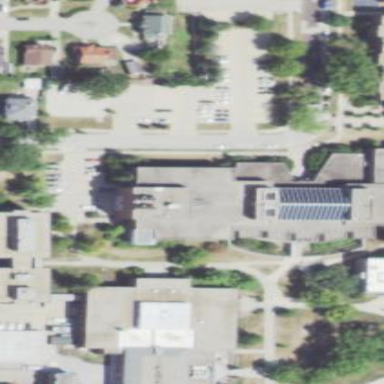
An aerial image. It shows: View of university building.